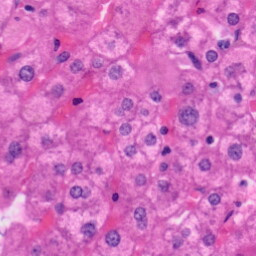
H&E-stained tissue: Liver